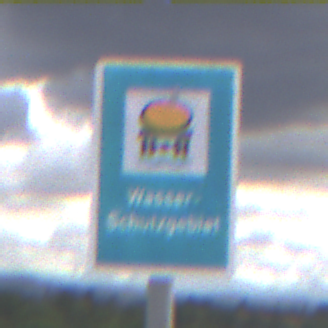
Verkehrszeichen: Wasserschutzgebiet
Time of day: MorningAfternoon
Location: Outdoor (Suburban)
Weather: PartlyCloudy
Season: NotSpecified
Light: Natural